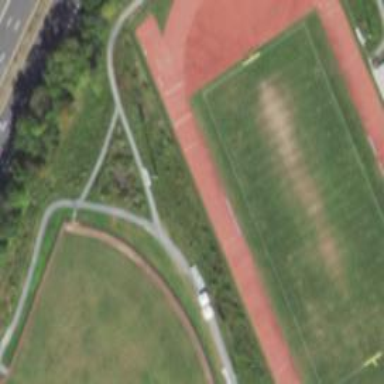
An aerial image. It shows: Athletics stadium used for leisure sports.